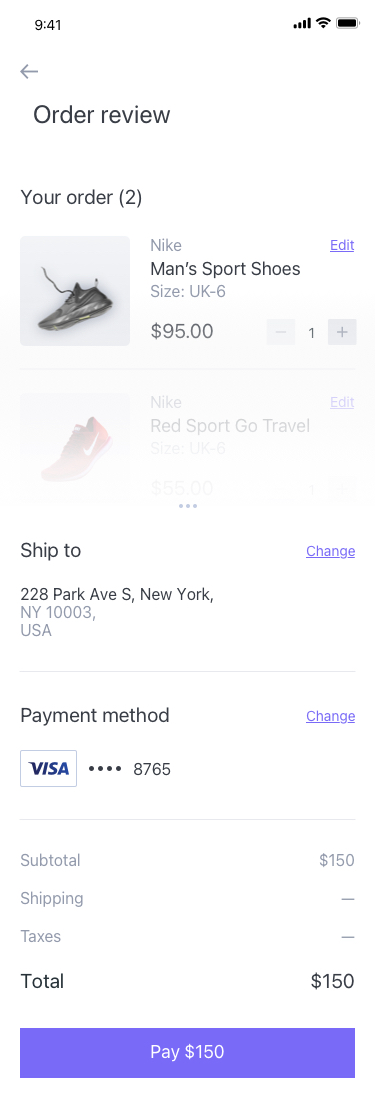
Text in this UI design:
Total
Shipping
Taxes
Subtotal
$150
—
—
$150
Payment method
Change
8765
Ship to
228 Park Ave S, New York, NY 10003,
USA
Change
Your order (2)
Nike
Nike
Man’s Sport Shoes
Red Sport Go Travel
Size: UK-6
Size: UK-6
$95.00
$55.00
Edit
Edit
Order review